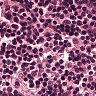
Metastatic tissue present: no